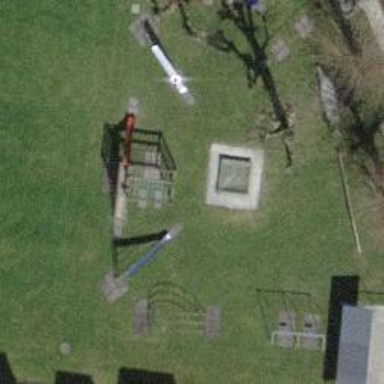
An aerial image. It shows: Playground area for leisure land.